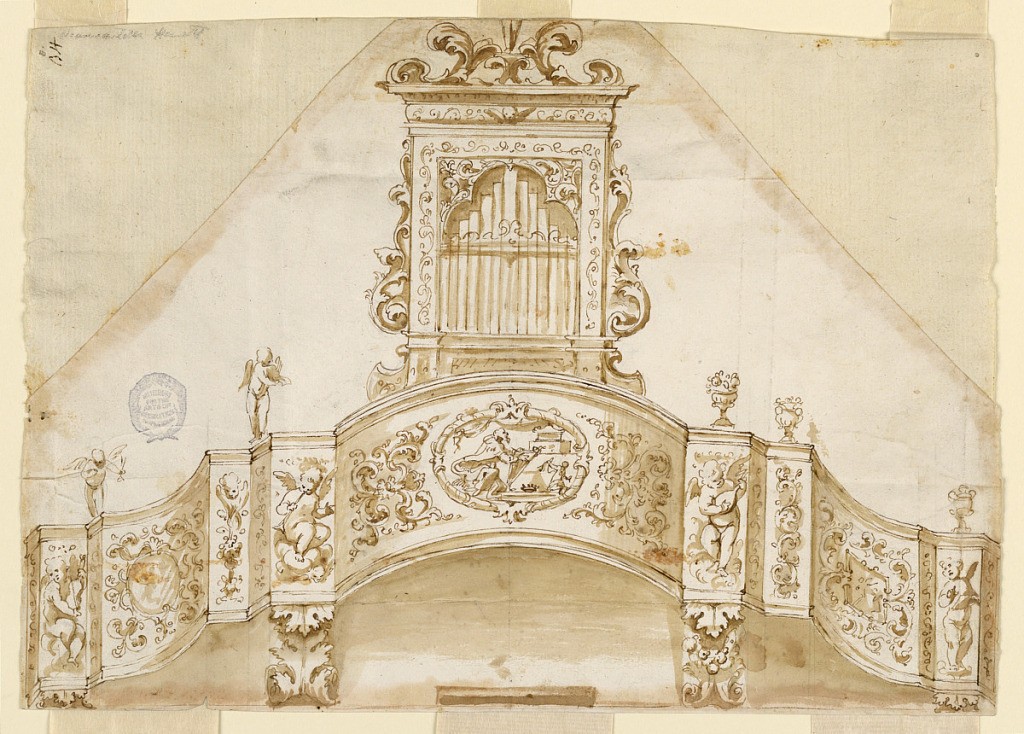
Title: Project: An organ loft and the organ with alternative suggestions
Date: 1700–1725
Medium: Pencil, pen, brush and bistre on paper
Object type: Drawing
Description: Horizontal composition of an organ and organ loft. The loft is supported by four consoles with small angels in the panels above them. The lateral parts of the parapet are concave while the central part is convex. It is decorated with an escutcheon with the representation fo David playing the harp. Two angels are on parapet stands on the left while three vases with flowers are on the right. The upper part of the central motif of the cresting of the organ case is missing. Legs standing between leaf scrolls are visible and the loft is shown somewhat from below. The uppermost part of the doorframe is also shown.